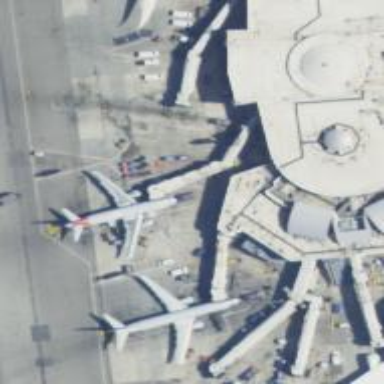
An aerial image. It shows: Airport gate.